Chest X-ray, PA view. Patient: 62 years old, sex M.
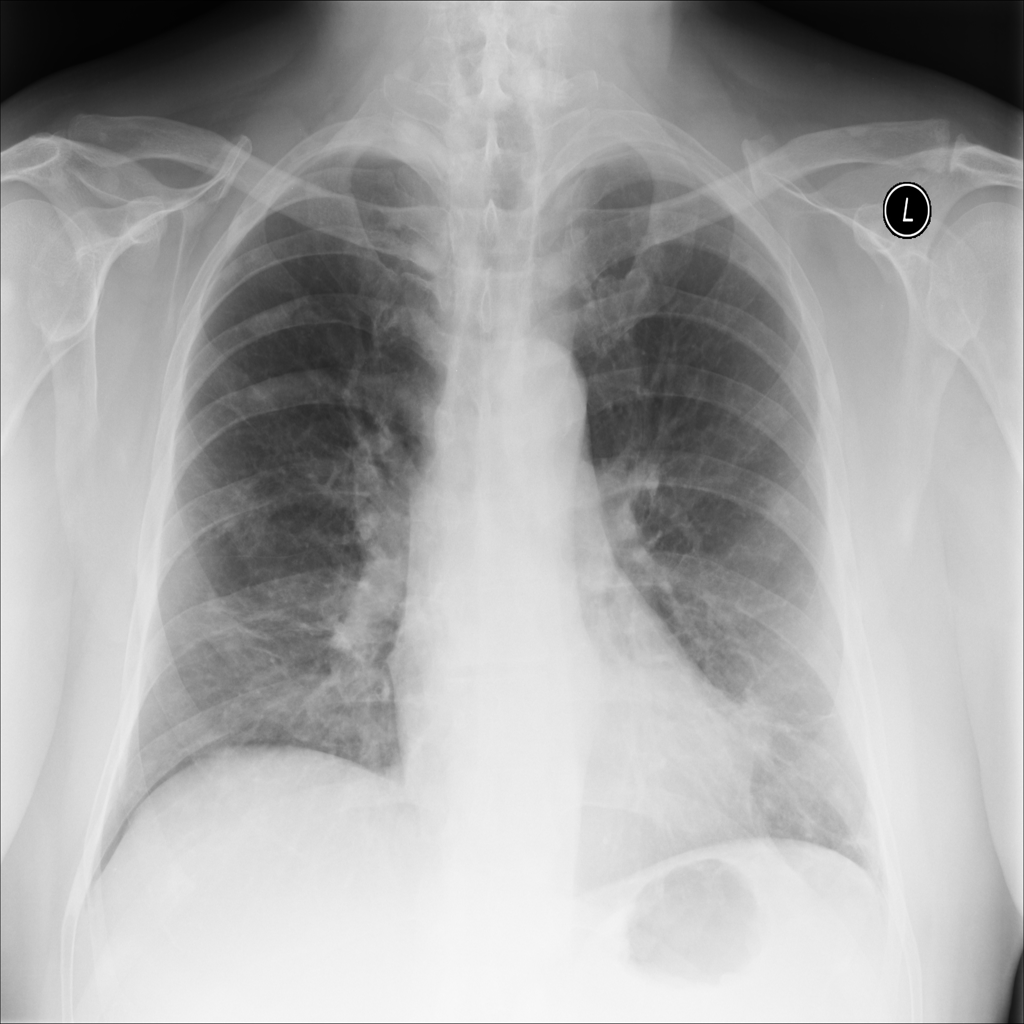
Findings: Atelectasis